Interaction volume radius: 5 \u00c5
Interaction volume height: 30 \u00c5
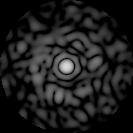
Disorder parameter: 0.8575